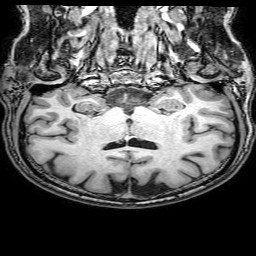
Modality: T1w
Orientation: sagittal
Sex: male
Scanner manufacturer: philips
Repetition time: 0.00808 s
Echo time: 0.0037 s